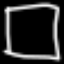
Label: square